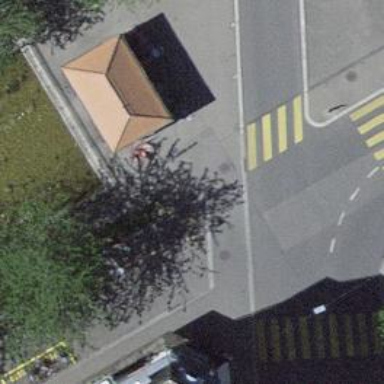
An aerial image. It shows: Unmarked crossing on the road.